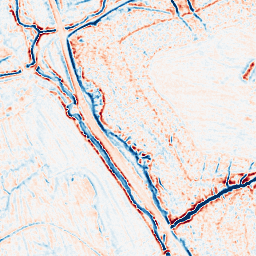
Category: edge_preserving
Decomposition family: bilateral
Decomposition parameters: d: 9
sigma_color: 150
sigma_space: 25
Upsampling method: cubic_mitchell
Upsampling parameters: scale: 2
Upsampling scale: 2